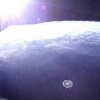
Label: sunburn